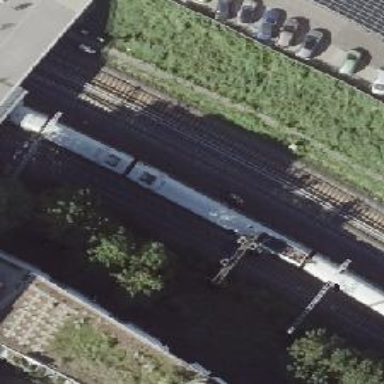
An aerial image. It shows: Railway signal.